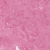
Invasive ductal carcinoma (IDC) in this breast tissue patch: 0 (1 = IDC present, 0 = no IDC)